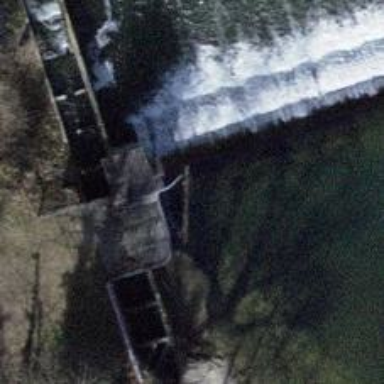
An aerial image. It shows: Weir in waterway.